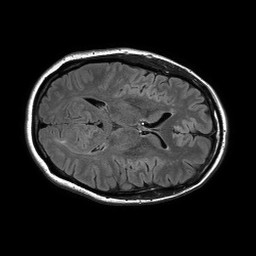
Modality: FLAIR
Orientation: axial
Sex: female
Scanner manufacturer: philips
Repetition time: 11 s
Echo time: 0.125 s